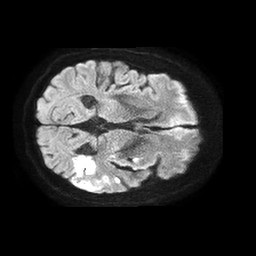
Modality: TRACE
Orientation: axial
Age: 69
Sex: male
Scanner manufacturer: philips
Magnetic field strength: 1.5 T
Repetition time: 4.6 s
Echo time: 0.08631 s